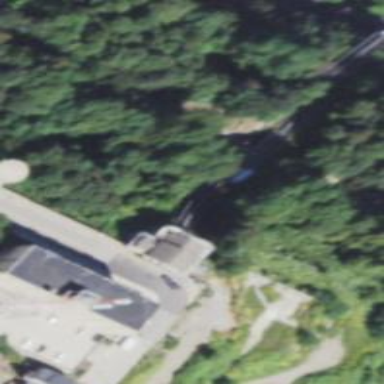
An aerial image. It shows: Funicular railway with two tracks.